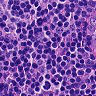
Metastatic tissue present: no